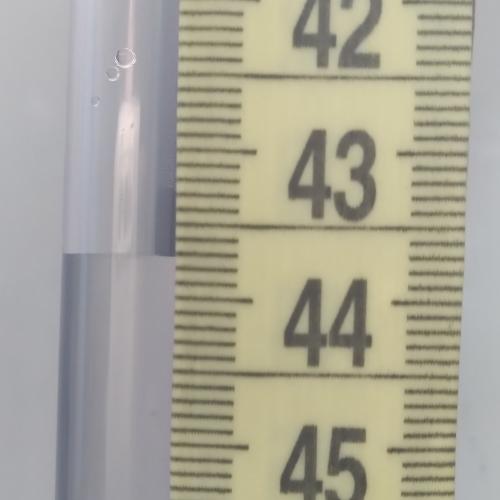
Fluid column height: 43.7 cm